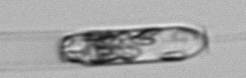
Label: Ditylum_brightwellii